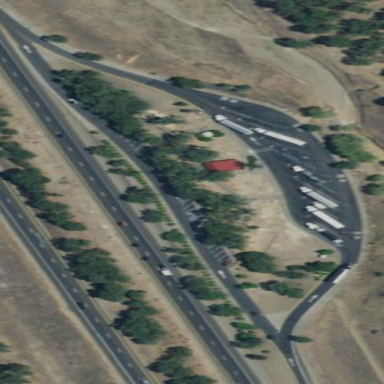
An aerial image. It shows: Rest area on the road with picnic tables.